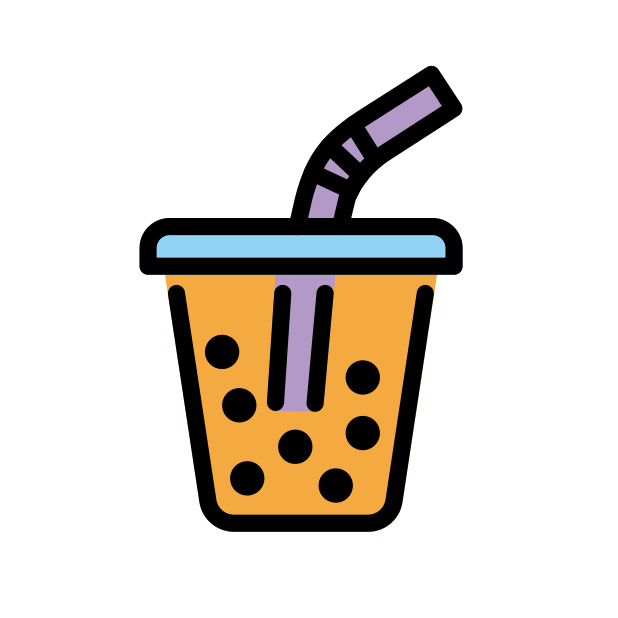
bubble tea